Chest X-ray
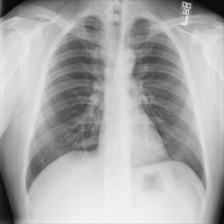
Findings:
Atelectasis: negative
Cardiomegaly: negative
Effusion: negative
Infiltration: negative
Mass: negative
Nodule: negative
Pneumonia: negative
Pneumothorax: negative
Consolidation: negative
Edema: negative
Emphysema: negative
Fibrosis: negative
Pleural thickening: negative
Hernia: negative